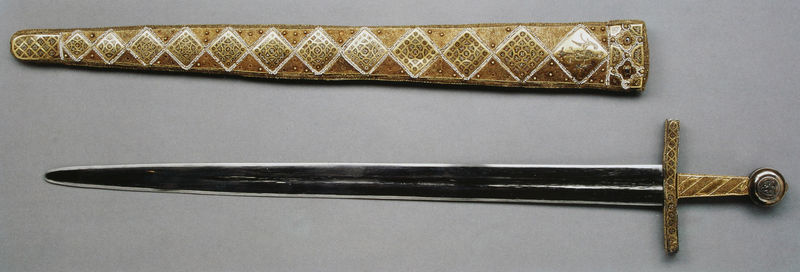
Titel: Zeremonienschwert Kaiser Friedrichs II.
Künstler: Königliche Hofwerkstatt von Palermo
Standort: Wien
Institution: Schatzkammer
Schlagwörter: kampf, schatten, weiß, licht, karo, muster, ornament, alt, schneide, silber, spitze, stein, gold, edelsteine, rund, relief, farbig, liegen, linien, spitz, glanz, dekor, ornamente, verzierung, metall, scheide, foto, fotografie, photographie, griff, klinge, karos, eisen, orient, kupfer, schwert, waffe, degen, photo, verziert, quadrate, raute, rauten, knauf, silbern, farbfoto, leder, dolch, sebel, stahl, schaft, quadrat, vierecke, aufnahme, prägung, scharf, handgriff, brieföffner, hülle, schwet, griffstück, ritzmuster, einhänder, klinge+einhänder, verzieherung